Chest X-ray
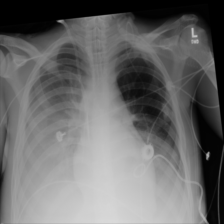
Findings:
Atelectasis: negative
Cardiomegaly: negative
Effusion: positive
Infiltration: negative
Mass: negative
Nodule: negative
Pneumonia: negative
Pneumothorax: negative
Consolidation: negative
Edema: negative
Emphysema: negative
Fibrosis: negative
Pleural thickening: negative
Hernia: negative